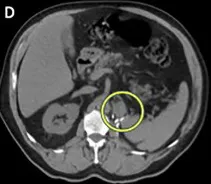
Comparison between baseline imaging and on-treatment imaging. Abdominal CT Scan at baseline.
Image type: radiology (ct)